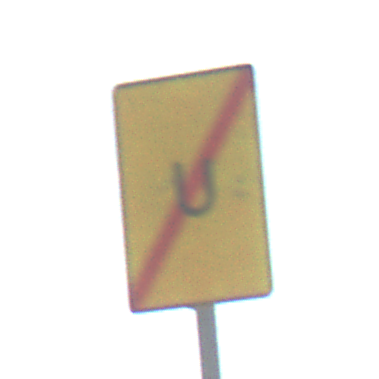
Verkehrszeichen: EndeUmleitung
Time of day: MorningAfternoon
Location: Outdoor (Nature)
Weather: PartlyCloudy
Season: NotSpecified
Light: Natural